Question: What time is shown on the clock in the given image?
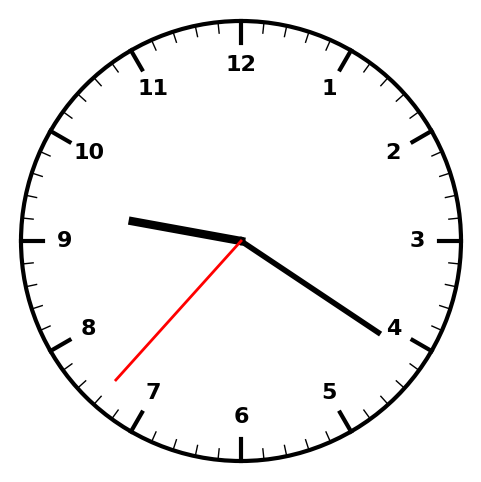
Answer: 09:20:37